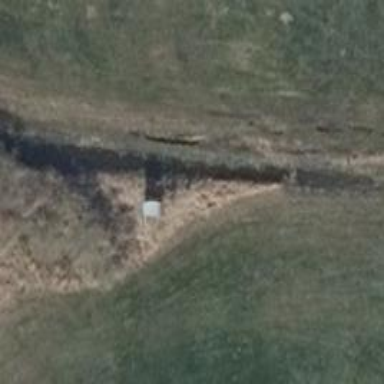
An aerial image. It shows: Hunting stand.